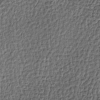
Label: not_dusty